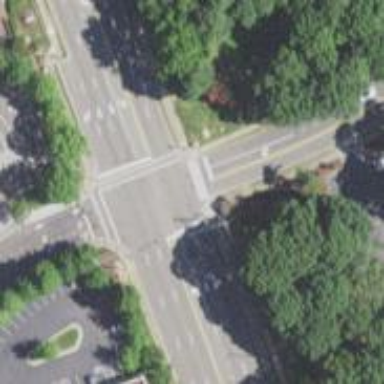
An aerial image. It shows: Marked crossing on footway.